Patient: sex M, age 36
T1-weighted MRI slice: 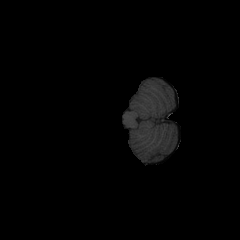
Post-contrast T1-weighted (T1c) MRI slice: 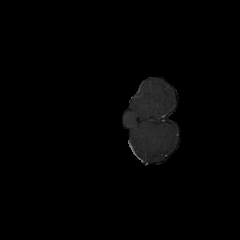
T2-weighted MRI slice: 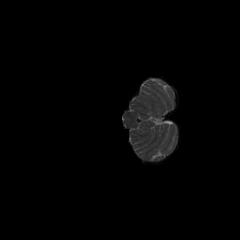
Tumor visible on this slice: no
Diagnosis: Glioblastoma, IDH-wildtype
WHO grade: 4